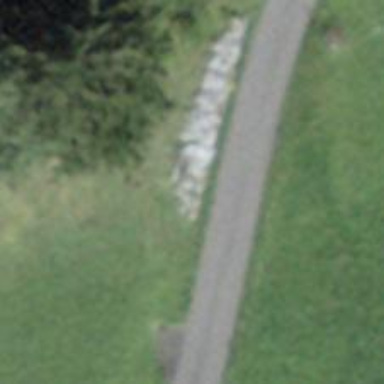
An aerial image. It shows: Retaining wall.